Interaction volume radius: 5 \u00c5
Interaction volume height: 15 \u00c5
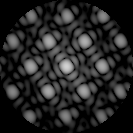
Disorder parameter: 0.09387